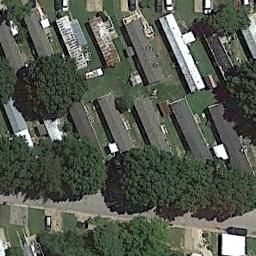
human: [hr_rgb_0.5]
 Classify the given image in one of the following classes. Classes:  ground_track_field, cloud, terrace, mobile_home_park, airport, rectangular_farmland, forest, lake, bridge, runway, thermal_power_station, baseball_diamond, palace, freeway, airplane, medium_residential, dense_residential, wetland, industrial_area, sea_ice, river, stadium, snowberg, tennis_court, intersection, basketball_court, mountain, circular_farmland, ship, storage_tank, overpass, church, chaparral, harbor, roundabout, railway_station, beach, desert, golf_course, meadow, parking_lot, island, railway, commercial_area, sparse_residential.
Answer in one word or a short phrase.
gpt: mobile_home_park